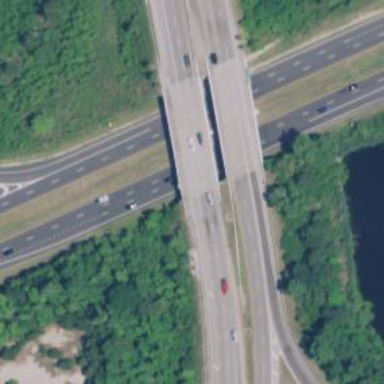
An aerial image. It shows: Trunk link highway.